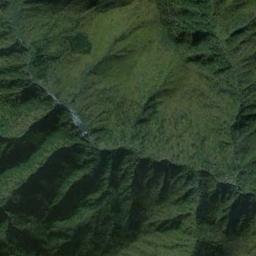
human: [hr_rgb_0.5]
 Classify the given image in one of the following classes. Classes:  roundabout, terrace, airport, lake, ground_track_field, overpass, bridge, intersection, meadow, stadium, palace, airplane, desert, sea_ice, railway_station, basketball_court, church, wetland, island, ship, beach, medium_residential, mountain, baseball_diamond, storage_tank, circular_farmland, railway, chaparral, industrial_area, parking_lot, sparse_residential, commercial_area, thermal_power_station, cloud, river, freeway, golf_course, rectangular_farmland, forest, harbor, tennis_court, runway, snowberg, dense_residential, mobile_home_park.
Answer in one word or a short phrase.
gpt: mountain